What's the difference between 2 images?
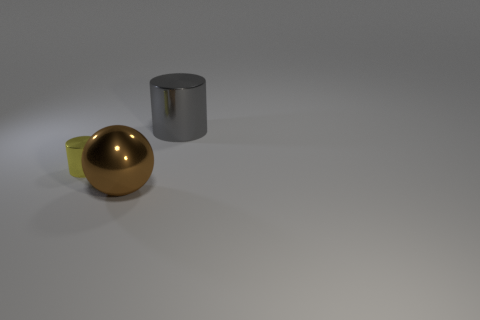
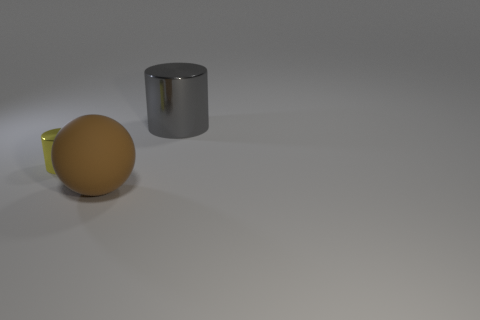
the ball changed to rubber
the big brown sphere turned matte
the large brown shiny sphere in front of the tiny object changed to rubber
the big brown ball turned rubber
the large brown shiny ball that is in front of the yellow cylinder turned rubber
the big sphere became rubber